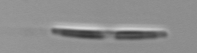
Label: pennate